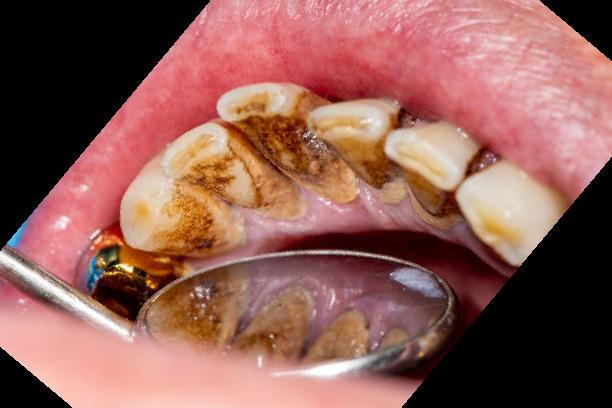
Condition: Calculus